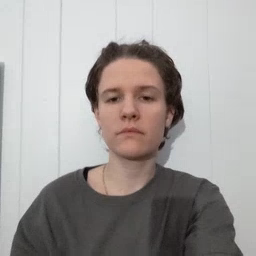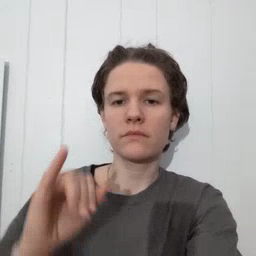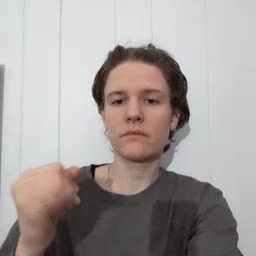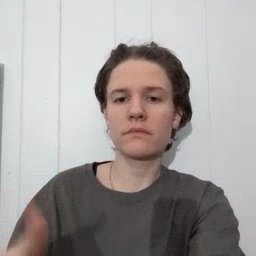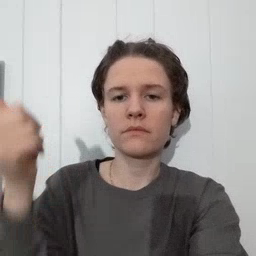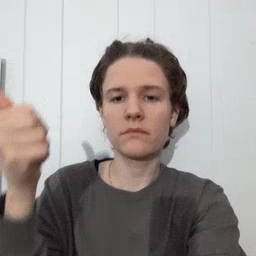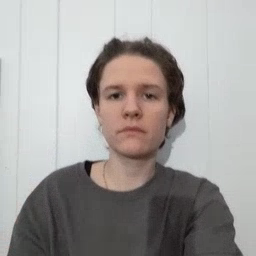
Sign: jeans